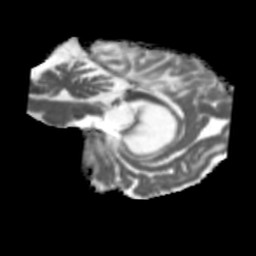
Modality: MD
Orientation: sagittal
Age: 71
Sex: female
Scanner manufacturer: siemens
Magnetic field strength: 3 T
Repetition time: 5.47 s
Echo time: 0.0854 s